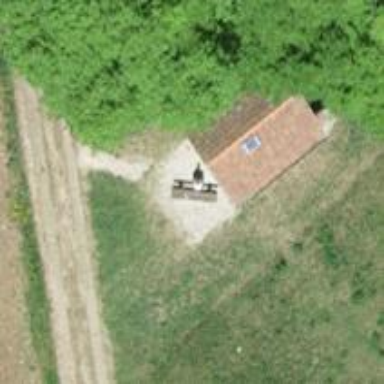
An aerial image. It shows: Bench.